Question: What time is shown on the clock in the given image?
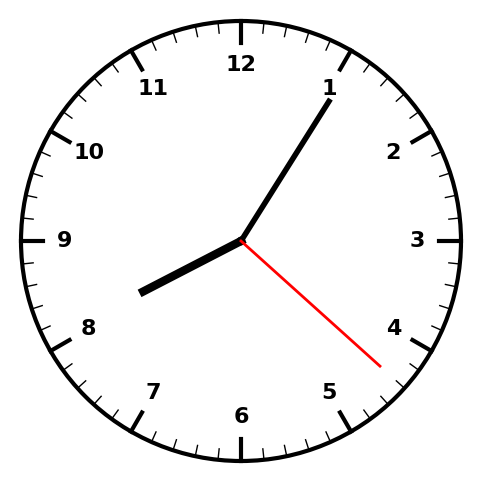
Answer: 08:05:22